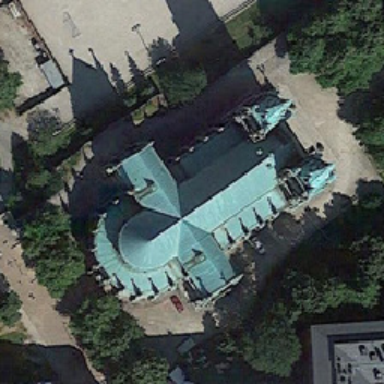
This is a church that has three towers surrounded by trees .